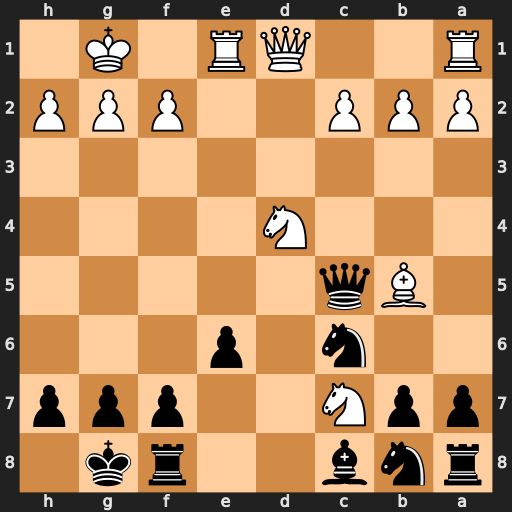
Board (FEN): rnb2rk1/ppN2ppp/2n1p3/1Bq5/3N4/8/PPP2PPP/R2QR1K1
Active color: b
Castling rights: -
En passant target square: -
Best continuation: Nxd4 Nxa8 Nxb5